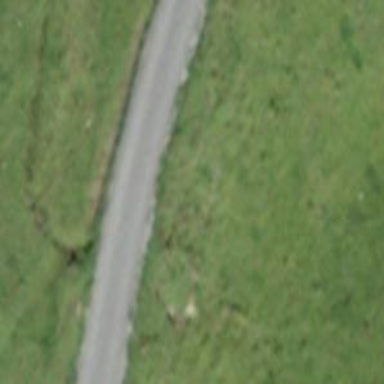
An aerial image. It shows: Downhill track road with grade2 surface.